Field crop: tomato
Growth stage: 2
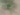
Species: solanum